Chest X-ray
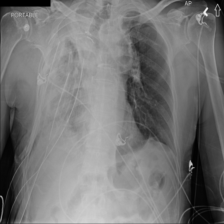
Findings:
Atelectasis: negative
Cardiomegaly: negative
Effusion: positive
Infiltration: negative
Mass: negative
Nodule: negative
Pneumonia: negative
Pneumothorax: negative
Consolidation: negative
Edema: negative
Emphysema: negative
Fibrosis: negative
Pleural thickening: negative
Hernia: negative